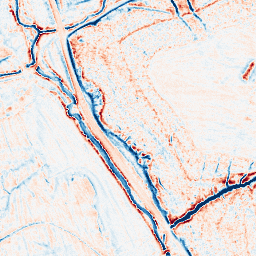
Category: edge_preserving
Decomposition family: anisotropic_diffusion
Decomposition parameters: iterations: 50
kappa: 50
gamma: 0.05
Upsampling method: sinc_blackman
Upsampling parameters: scale: 4
kernel_size: 16
Upsampling scale: 4